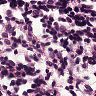
Metastatic tissue present: no